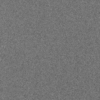
Label: dusty